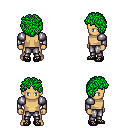
a pixel art fantasy rpg character, male body template, human, tanned skin, steel arm armor, metal pants, green curly afro hairstyle, ghillies, four views (front, back, left, right), 2x2 character sprite sheet, small pixel art, hard edges, no anti-aliasing